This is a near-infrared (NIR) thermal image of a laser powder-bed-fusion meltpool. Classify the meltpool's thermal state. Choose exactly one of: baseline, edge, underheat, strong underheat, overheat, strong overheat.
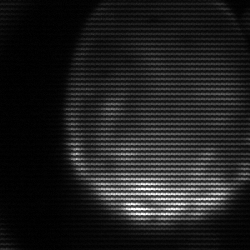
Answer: edge